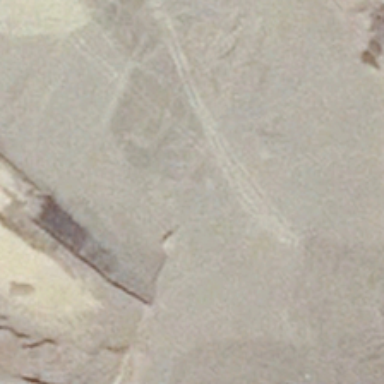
The bareland is on the side of the land .